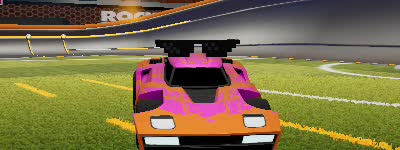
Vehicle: breakout